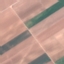
Land use / land cover: AnnualCrop